Question: I need to know how to translate this:

into a Java process that looks like:
'''
public static float computeAverage(float [] i){
//I have no idea what this is supposed to be.
}
'''
or perhaps even
'''
public static double computeAverage(double [] i){
//Still have no idea what this is meant to be.
}
'''
If it's easier to answer with doubles, that's fine, but I really don't need that level of precision.
*Edit:*Okay, tell me if this looks right:
'''
public static float computeAverage(float [] i){
float tally = 0f;
for(int x=0;x<i.length;x++){
tally = tally + pValue(i[x]);
}
return tally / i.length;
}
public static float pValue(float i){
return 2 - 1f/i;
}
'''
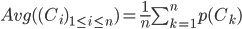
Answer: I don't want to do your work right away, because it won't help you in the future. But I'll try to give you hints.
## Java elements
The different elements that you might need are the following:
- 'n''myInput.length'- 'k''for'<URL>'for'- 'Ck''myInput[k-1]'
## Break down your problem
What do you want to achieve? You're not just "translating this formula into Java code", but you're writing a method (a function) which, given an input array of 'Ci', returns an average following the specified formula.
I think your assignment is to write the following function:

Maybe you should try to:
1. write a little method for p()
2. write a for loop that performs a sum (the internet is full of these)
3. adapt your for loop using p()
4. divide the result of the for loop by n
5. return the divided result
---
: it's much easier to help you once you've tried something :)
Your code looks fine overall now. According to your formula I think you're adding the wrong value to the sum in your loop).
It should probably be: 'tally = tally + pValue(i[x])'